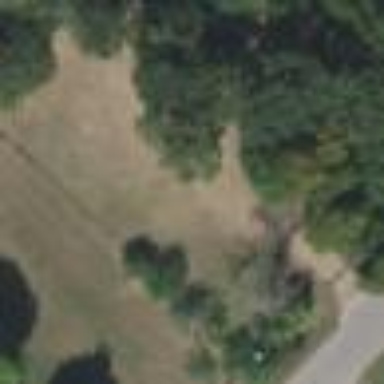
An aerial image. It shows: Grassy plot in zoning area.